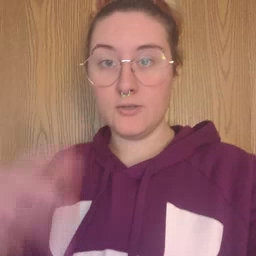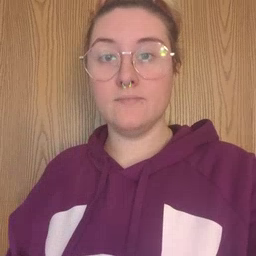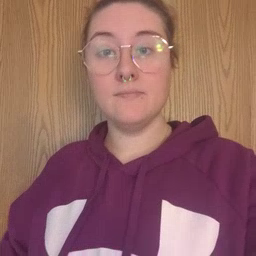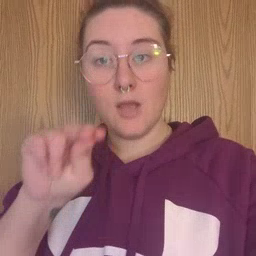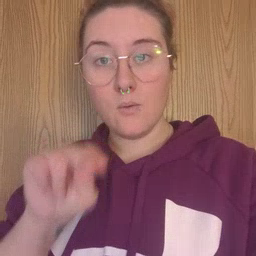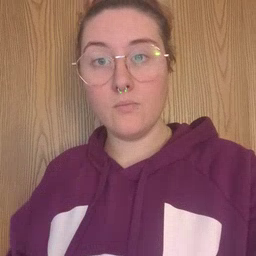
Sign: no